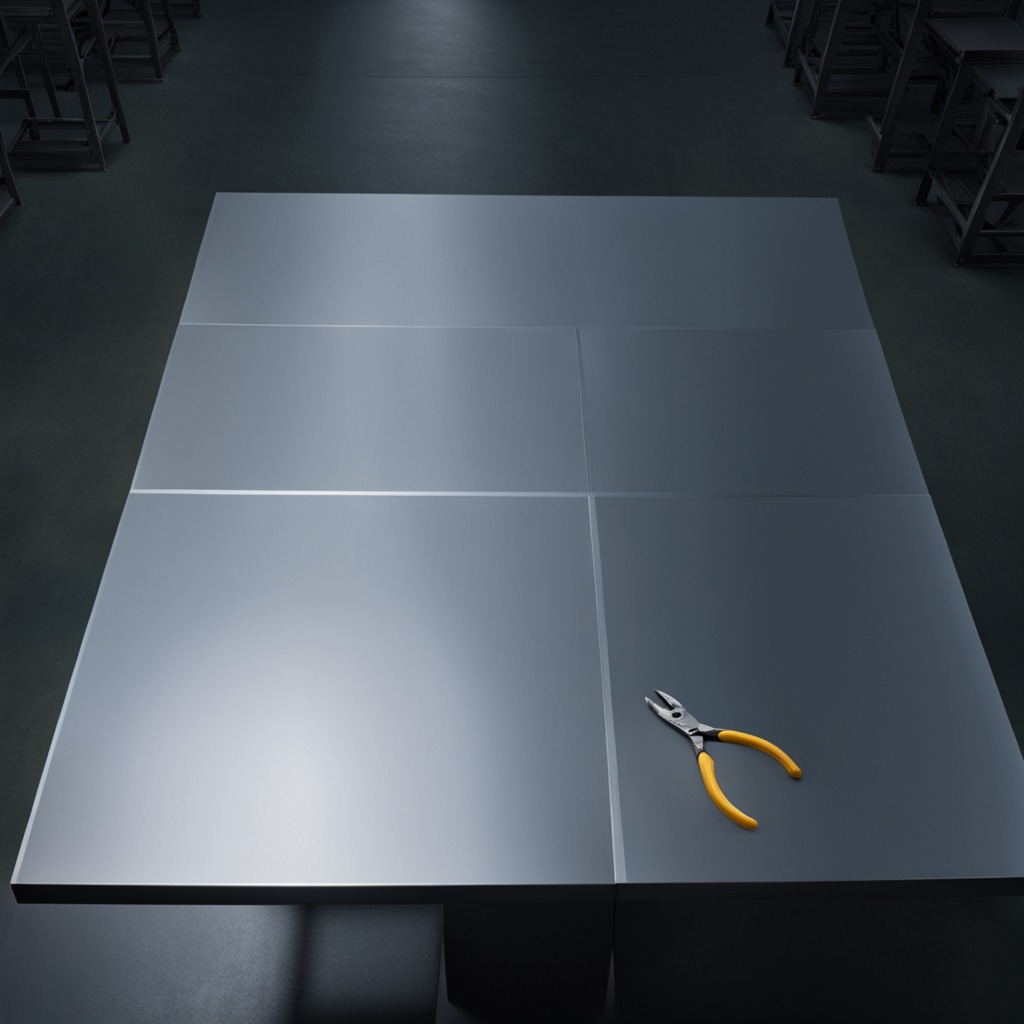
A plier is lying on the tabletop.